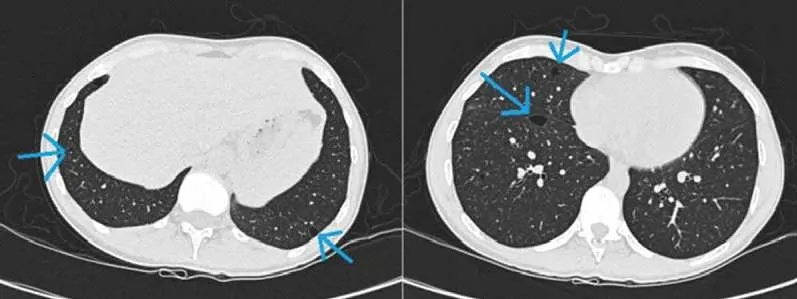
Lung cysts in a patient with Birt-Hogg-Dube syndrome.
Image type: radiology (ct)